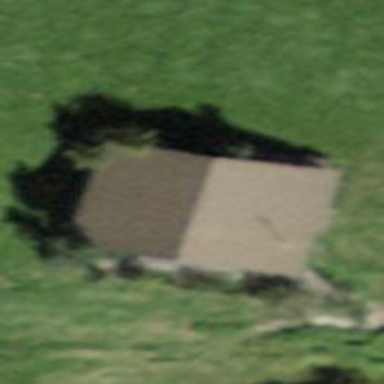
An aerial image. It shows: Barn.